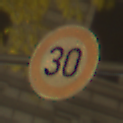
Verkehrszeichen: Geschwindigkeit30
Umgebung: Outdoor, Urban
Tageszeit: Night
Wetter: Clear
Licht: Artificial
Jahreszeit: NotSpecified
Kontrast: HighContrast